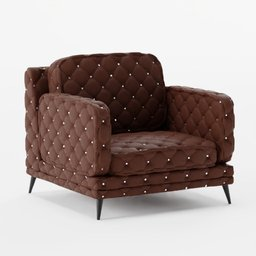
Label: furniture